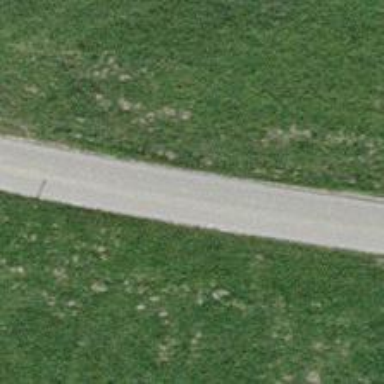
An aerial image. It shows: Unclassified road.